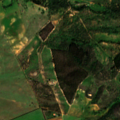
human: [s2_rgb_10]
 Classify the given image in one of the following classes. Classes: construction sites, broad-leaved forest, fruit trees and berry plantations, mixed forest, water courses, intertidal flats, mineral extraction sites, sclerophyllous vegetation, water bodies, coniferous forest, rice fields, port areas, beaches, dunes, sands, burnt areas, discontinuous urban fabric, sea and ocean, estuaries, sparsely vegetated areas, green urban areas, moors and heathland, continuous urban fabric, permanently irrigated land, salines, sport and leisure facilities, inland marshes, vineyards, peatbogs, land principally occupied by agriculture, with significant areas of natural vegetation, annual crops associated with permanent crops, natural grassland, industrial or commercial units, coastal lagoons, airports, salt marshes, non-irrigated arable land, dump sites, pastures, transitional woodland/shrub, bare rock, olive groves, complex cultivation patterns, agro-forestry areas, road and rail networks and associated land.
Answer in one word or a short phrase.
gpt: non-irrigated arable land, broad-leaved forest, transitional woodland/shrub